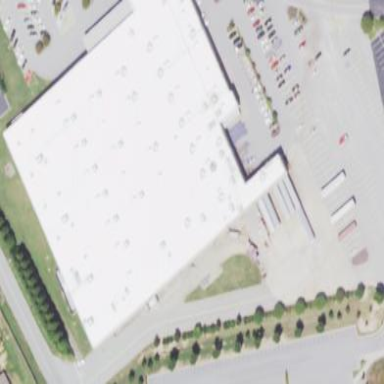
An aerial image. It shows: Wholesale shop building.